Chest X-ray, AP view. Patient: 63 years old, sex F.
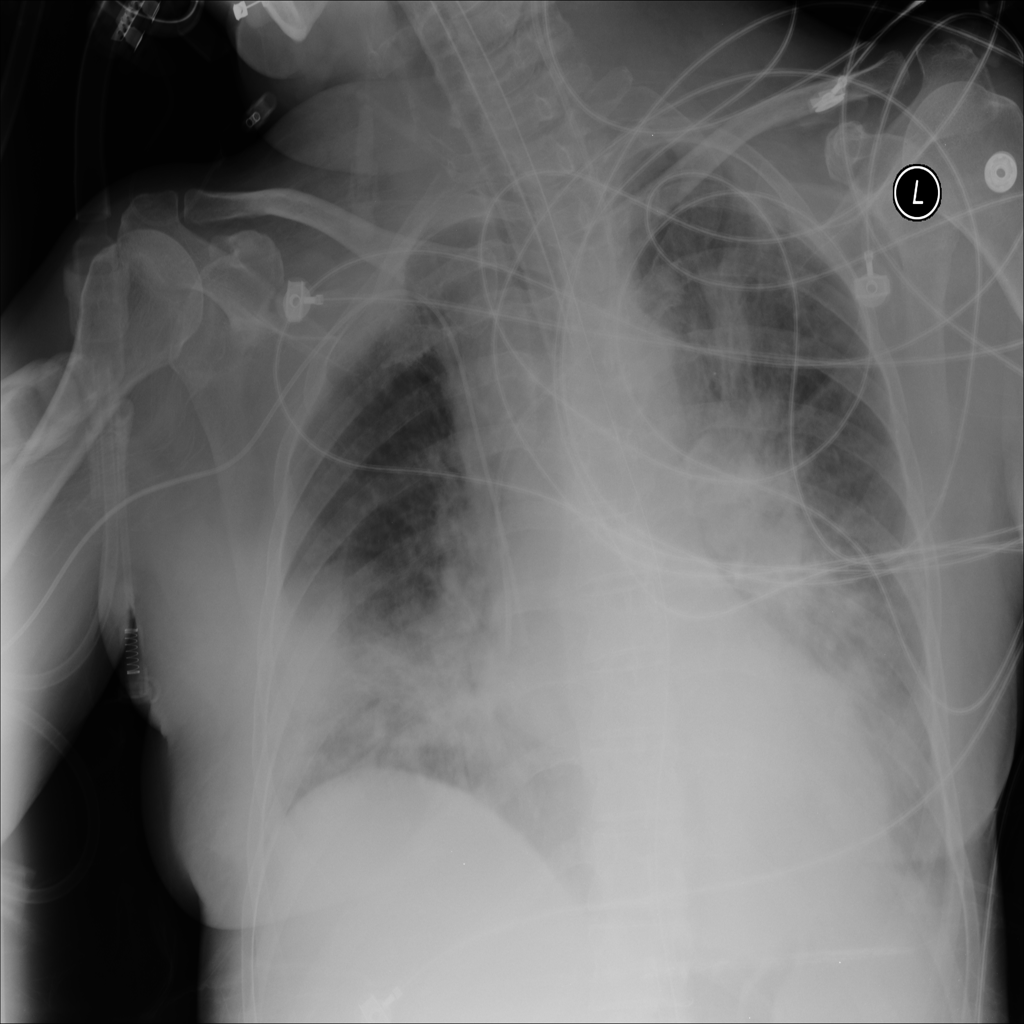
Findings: No Finding